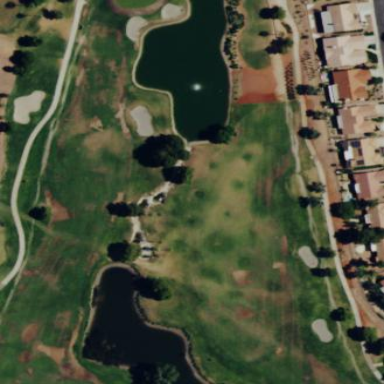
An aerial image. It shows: Scenic view of water hazard on golf course. The natural water feature adds beauty to the landscape.